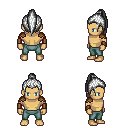
a pixel art fantasy rpg character, male body template, human, tanned skin, leather shoulder armor, teal pants, white long topknot hairstyle, leather bracers, four views (front, back, left, right), 2x2 character sprite sheet, small pixel art, hard edges, no anti-aliasing